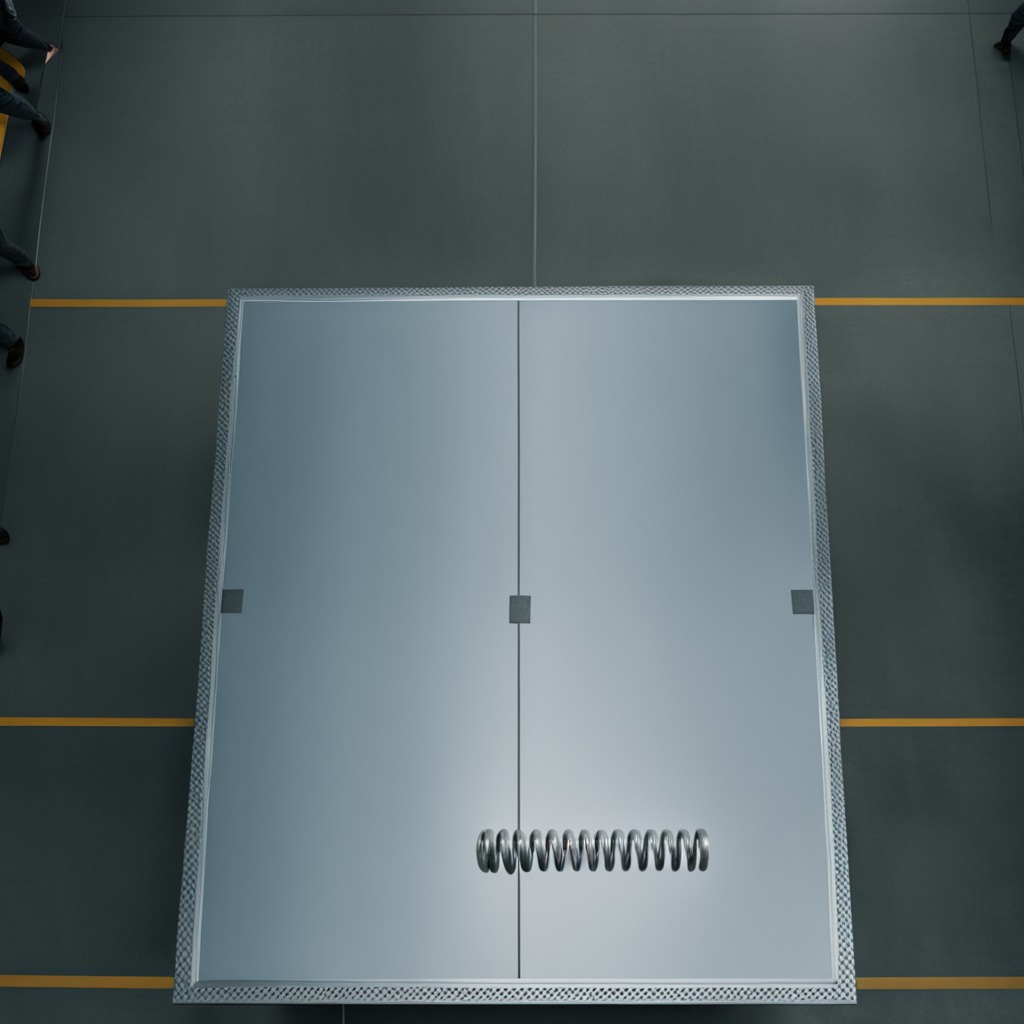
A coiled metal spring is lying on the toolbox surface.